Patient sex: F
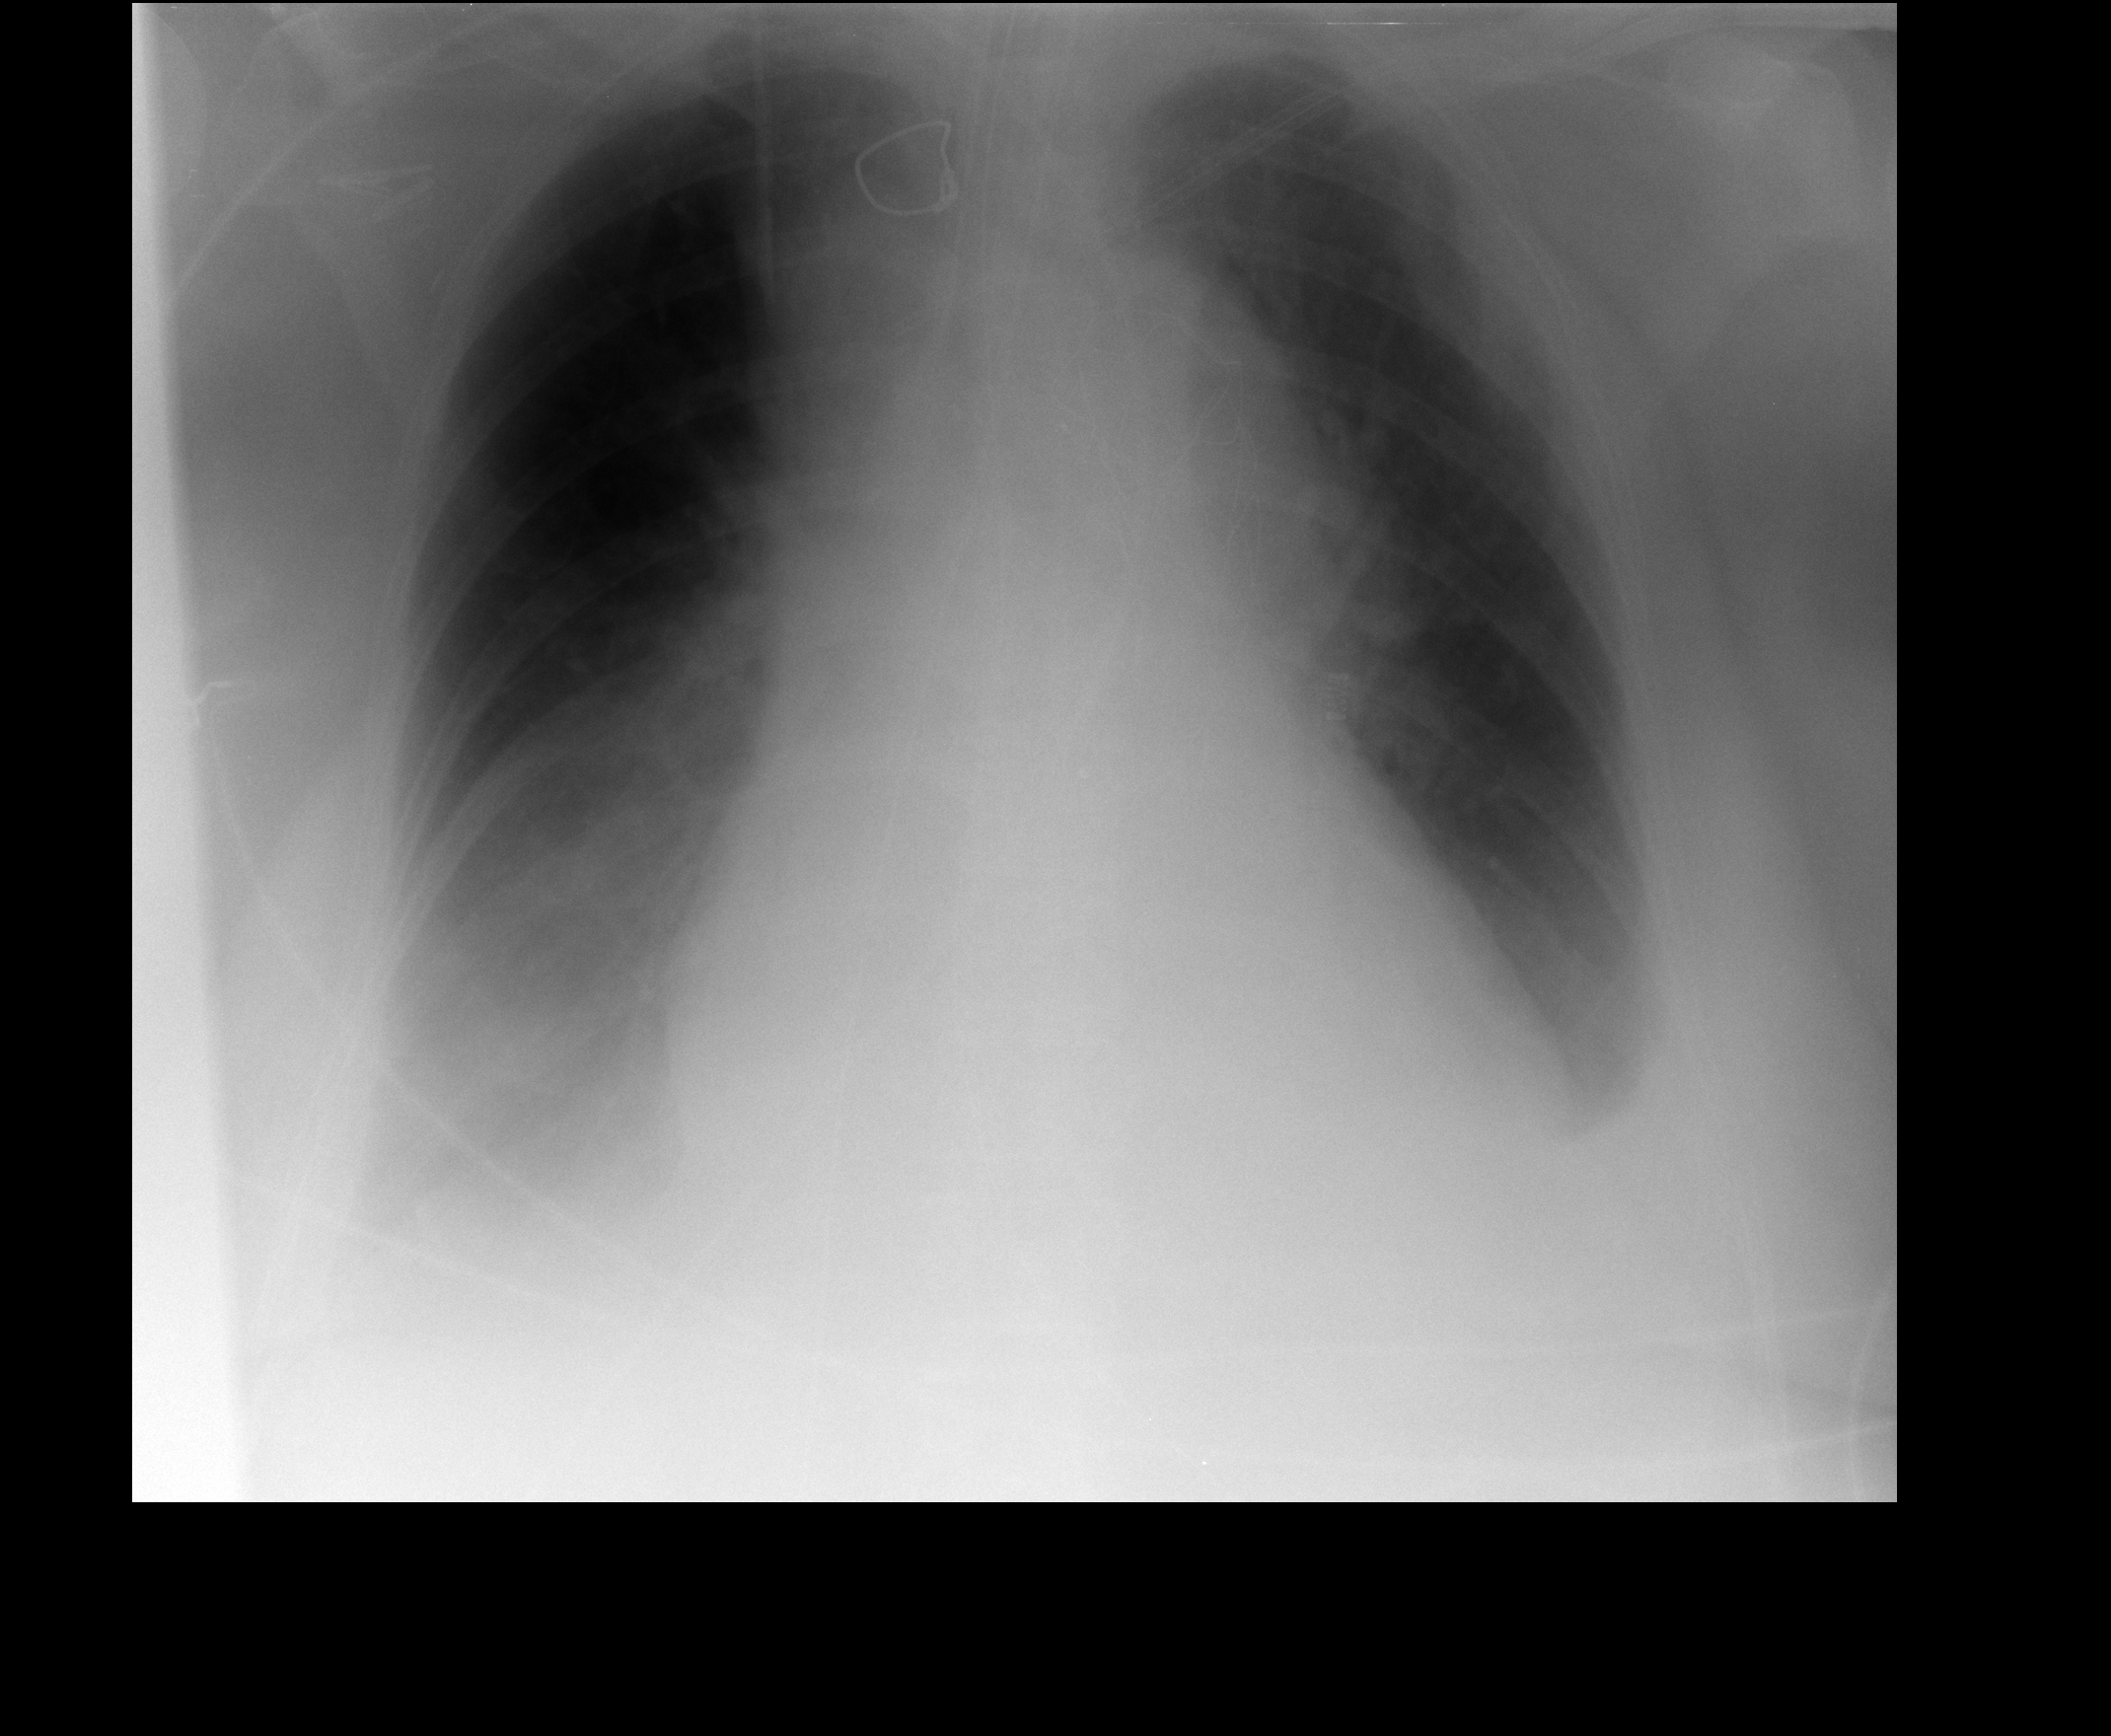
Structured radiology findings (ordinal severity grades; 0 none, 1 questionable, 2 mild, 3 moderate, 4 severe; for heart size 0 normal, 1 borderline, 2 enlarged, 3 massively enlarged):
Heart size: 1
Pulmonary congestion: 0
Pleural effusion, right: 2
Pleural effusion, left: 1
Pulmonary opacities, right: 0
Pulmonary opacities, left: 0
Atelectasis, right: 2
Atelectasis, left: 1